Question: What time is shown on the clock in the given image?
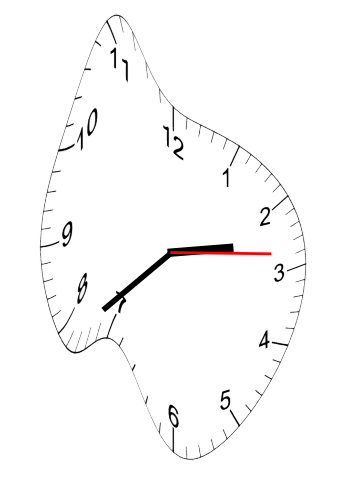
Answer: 02:38:14